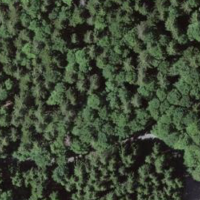
EUNIS habitat code: 44
Species observed at this site:
Cardamine heptaphylla